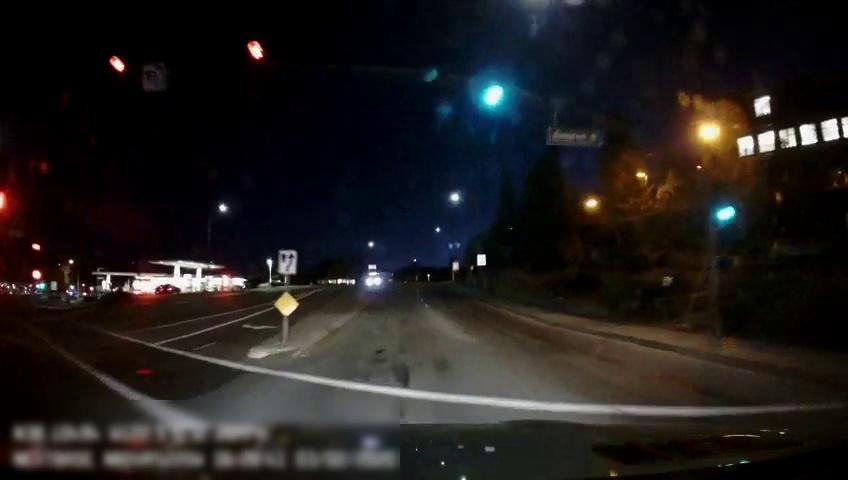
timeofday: Night
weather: Cloudy
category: Drivable Space
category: Vehicles | Car
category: Vehicles | Truck
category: Lanes | Opposite Lane
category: Lanes | Opposite Lane
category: Lanes | Current Lane
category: Traffic | Lights
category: Traffic | Lights
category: Traffic | Lights
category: Traffic | Signs
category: Traffic | Signs
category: Traffic | Lights
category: Traffic | Signs
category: Traffic | Signs
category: Traffic | Signs
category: Traffic | Signs